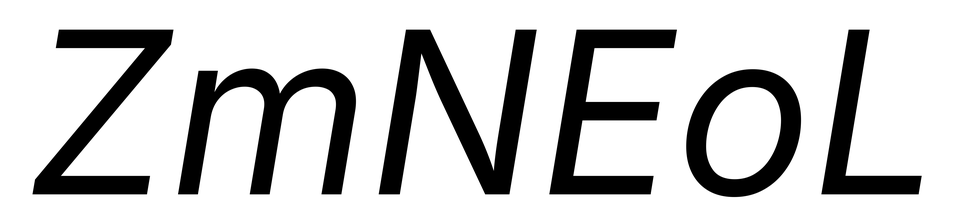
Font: Inter-Italic_Italic